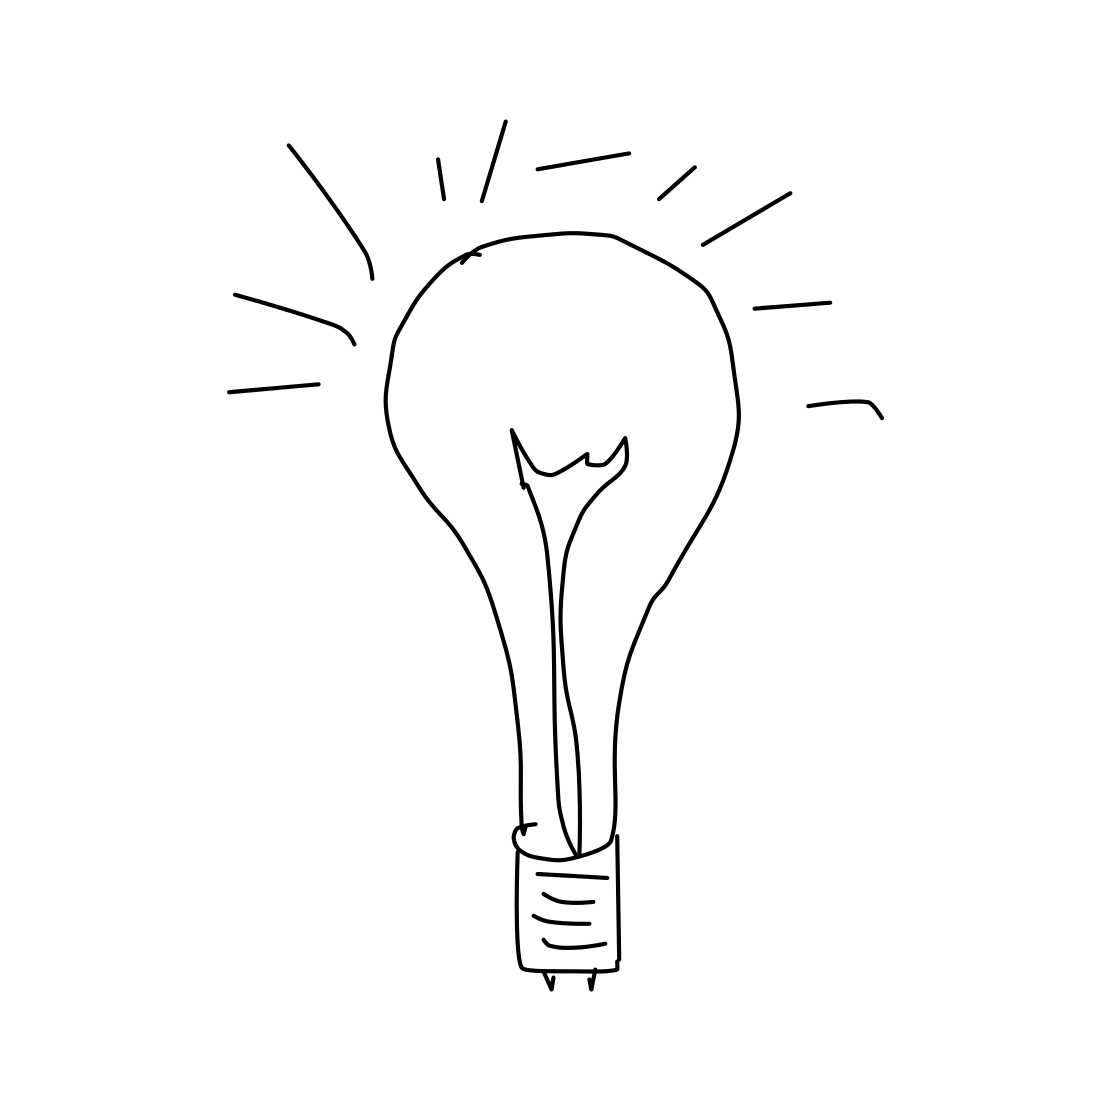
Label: lightbulb